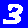
Digit: 3